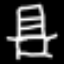
Label: chair